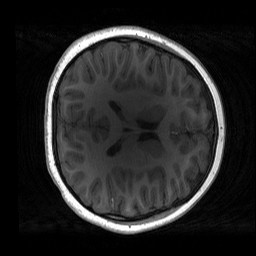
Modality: T1w
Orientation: axial
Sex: female
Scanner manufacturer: siemens
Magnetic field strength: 3 T
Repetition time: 1.9 s
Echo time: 0.00243 s